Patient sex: M
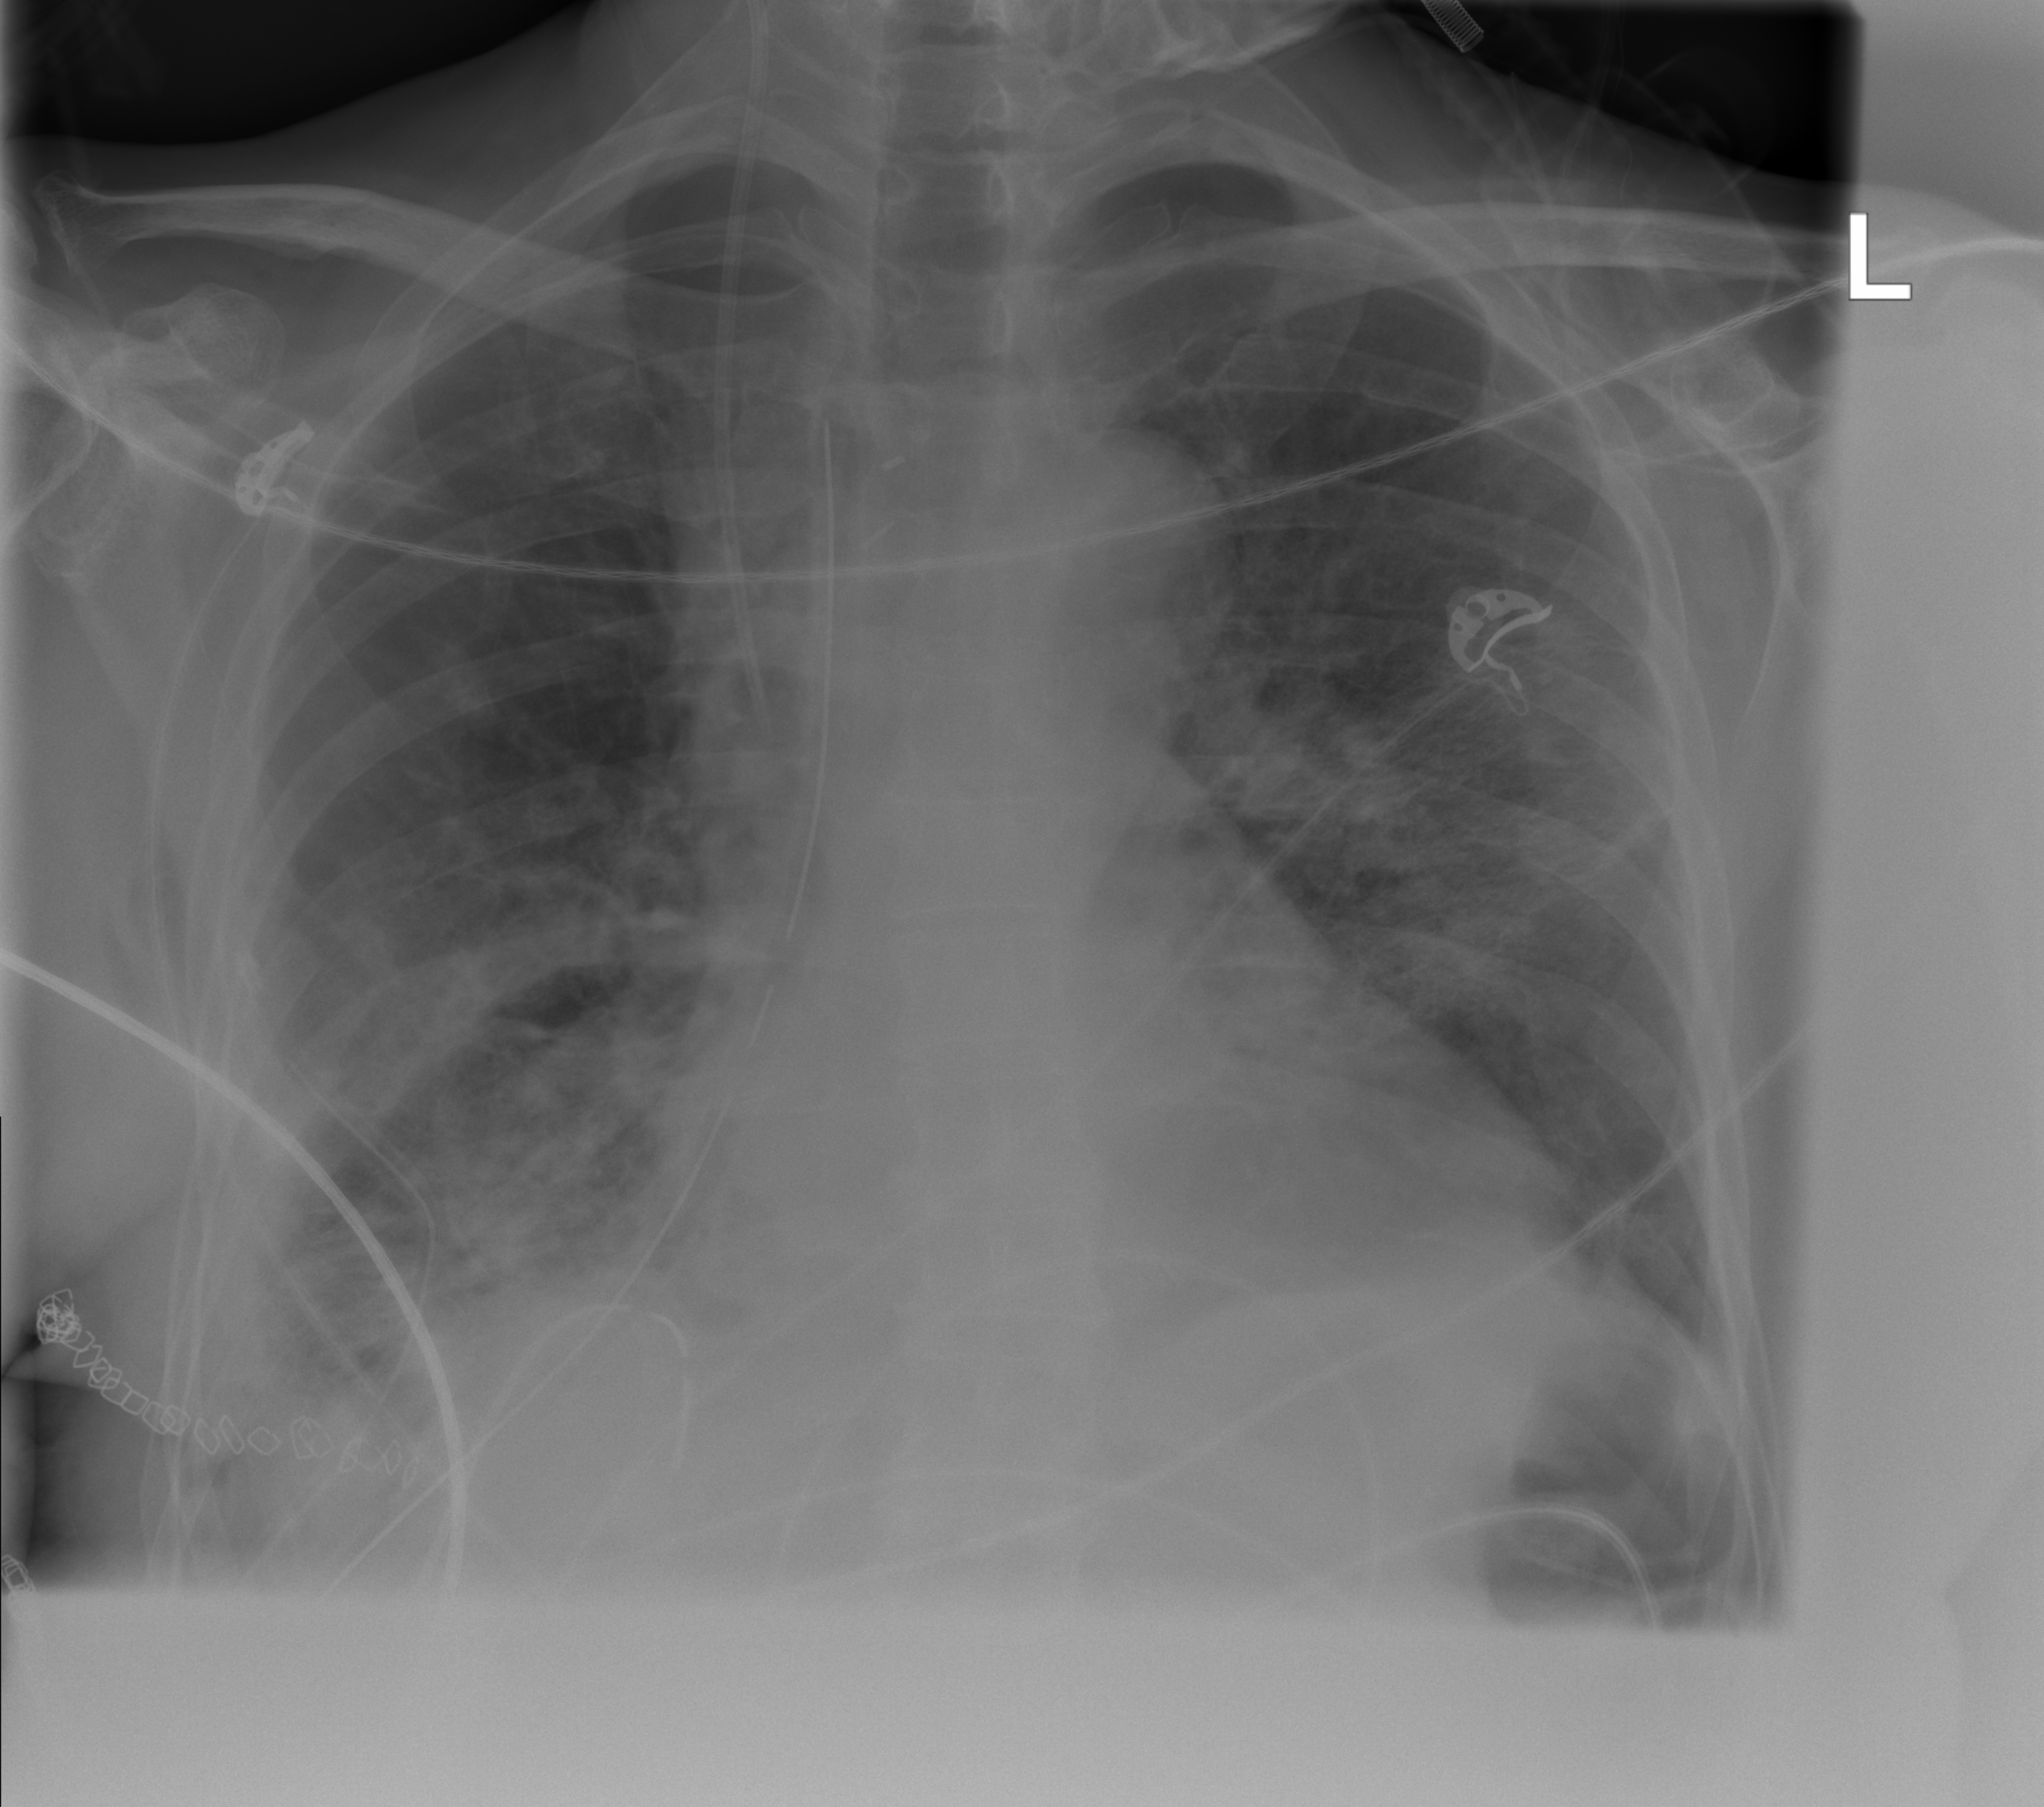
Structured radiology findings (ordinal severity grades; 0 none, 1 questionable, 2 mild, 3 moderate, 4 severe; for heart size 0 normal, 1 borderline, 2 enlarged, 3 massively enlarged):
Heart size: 2
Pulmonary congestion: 2
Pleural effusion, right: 0
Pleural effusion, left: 2
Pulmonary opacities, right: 3
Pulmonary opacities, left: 2
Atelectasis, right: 3
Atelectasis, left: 0